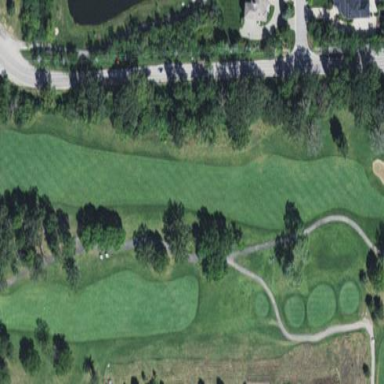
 part of golf course fairway. It is used for the sport of golf."